Field crop: maize
Growth stage: 2
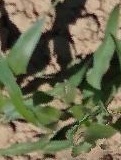
Species: maize